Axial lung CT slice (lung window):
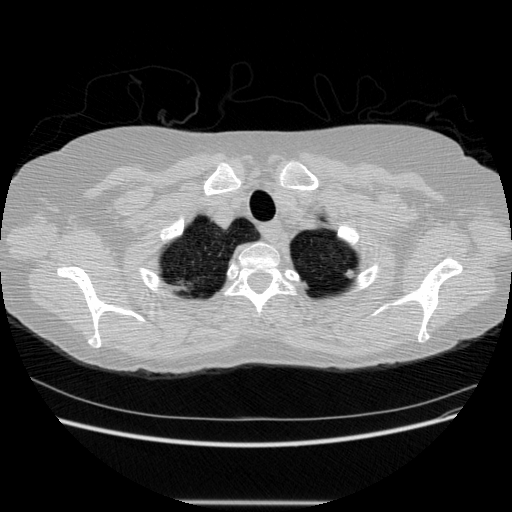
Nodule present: no